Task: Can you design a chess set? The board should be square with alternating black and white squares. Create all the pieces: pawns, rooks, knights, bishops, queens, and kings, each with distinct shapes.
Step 2124:
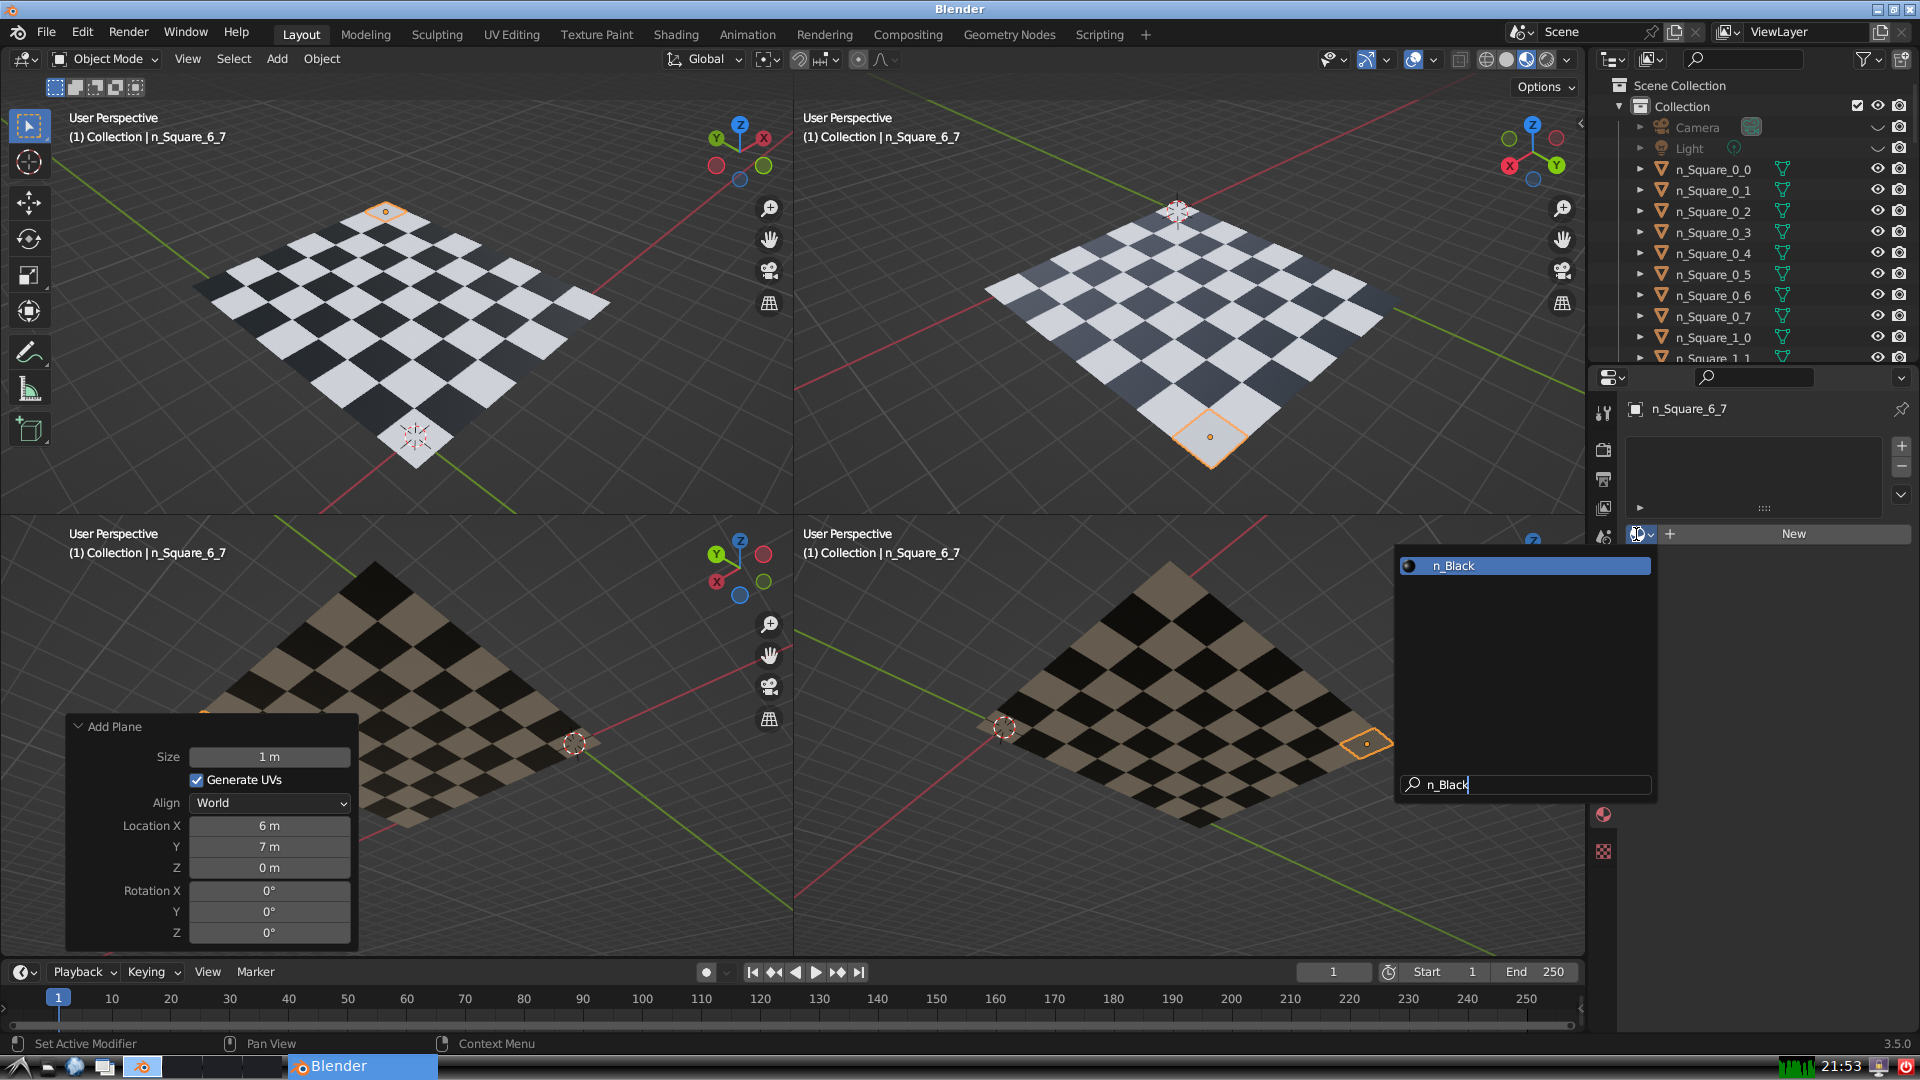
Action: {"key_press": ['Return']}